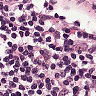
Metastatic tissue present: no